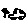
Label: car